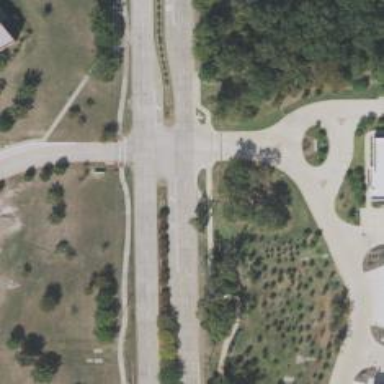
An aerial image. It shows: Secondary link road.